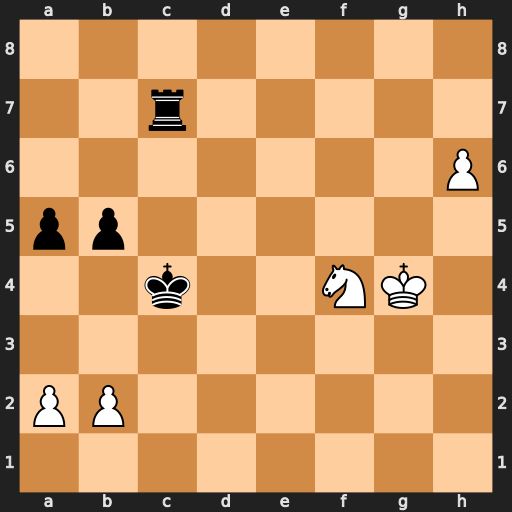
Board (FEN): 8/2r5/7P/pp6/2k2NK1/8/PP6/8
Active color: w
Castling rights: -
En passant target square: -
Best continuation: b3+ Kd4 Ne6+ Ke5 Nxc7